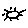
Label: sun